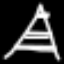
Label: The Eiffel Tower